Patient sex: M
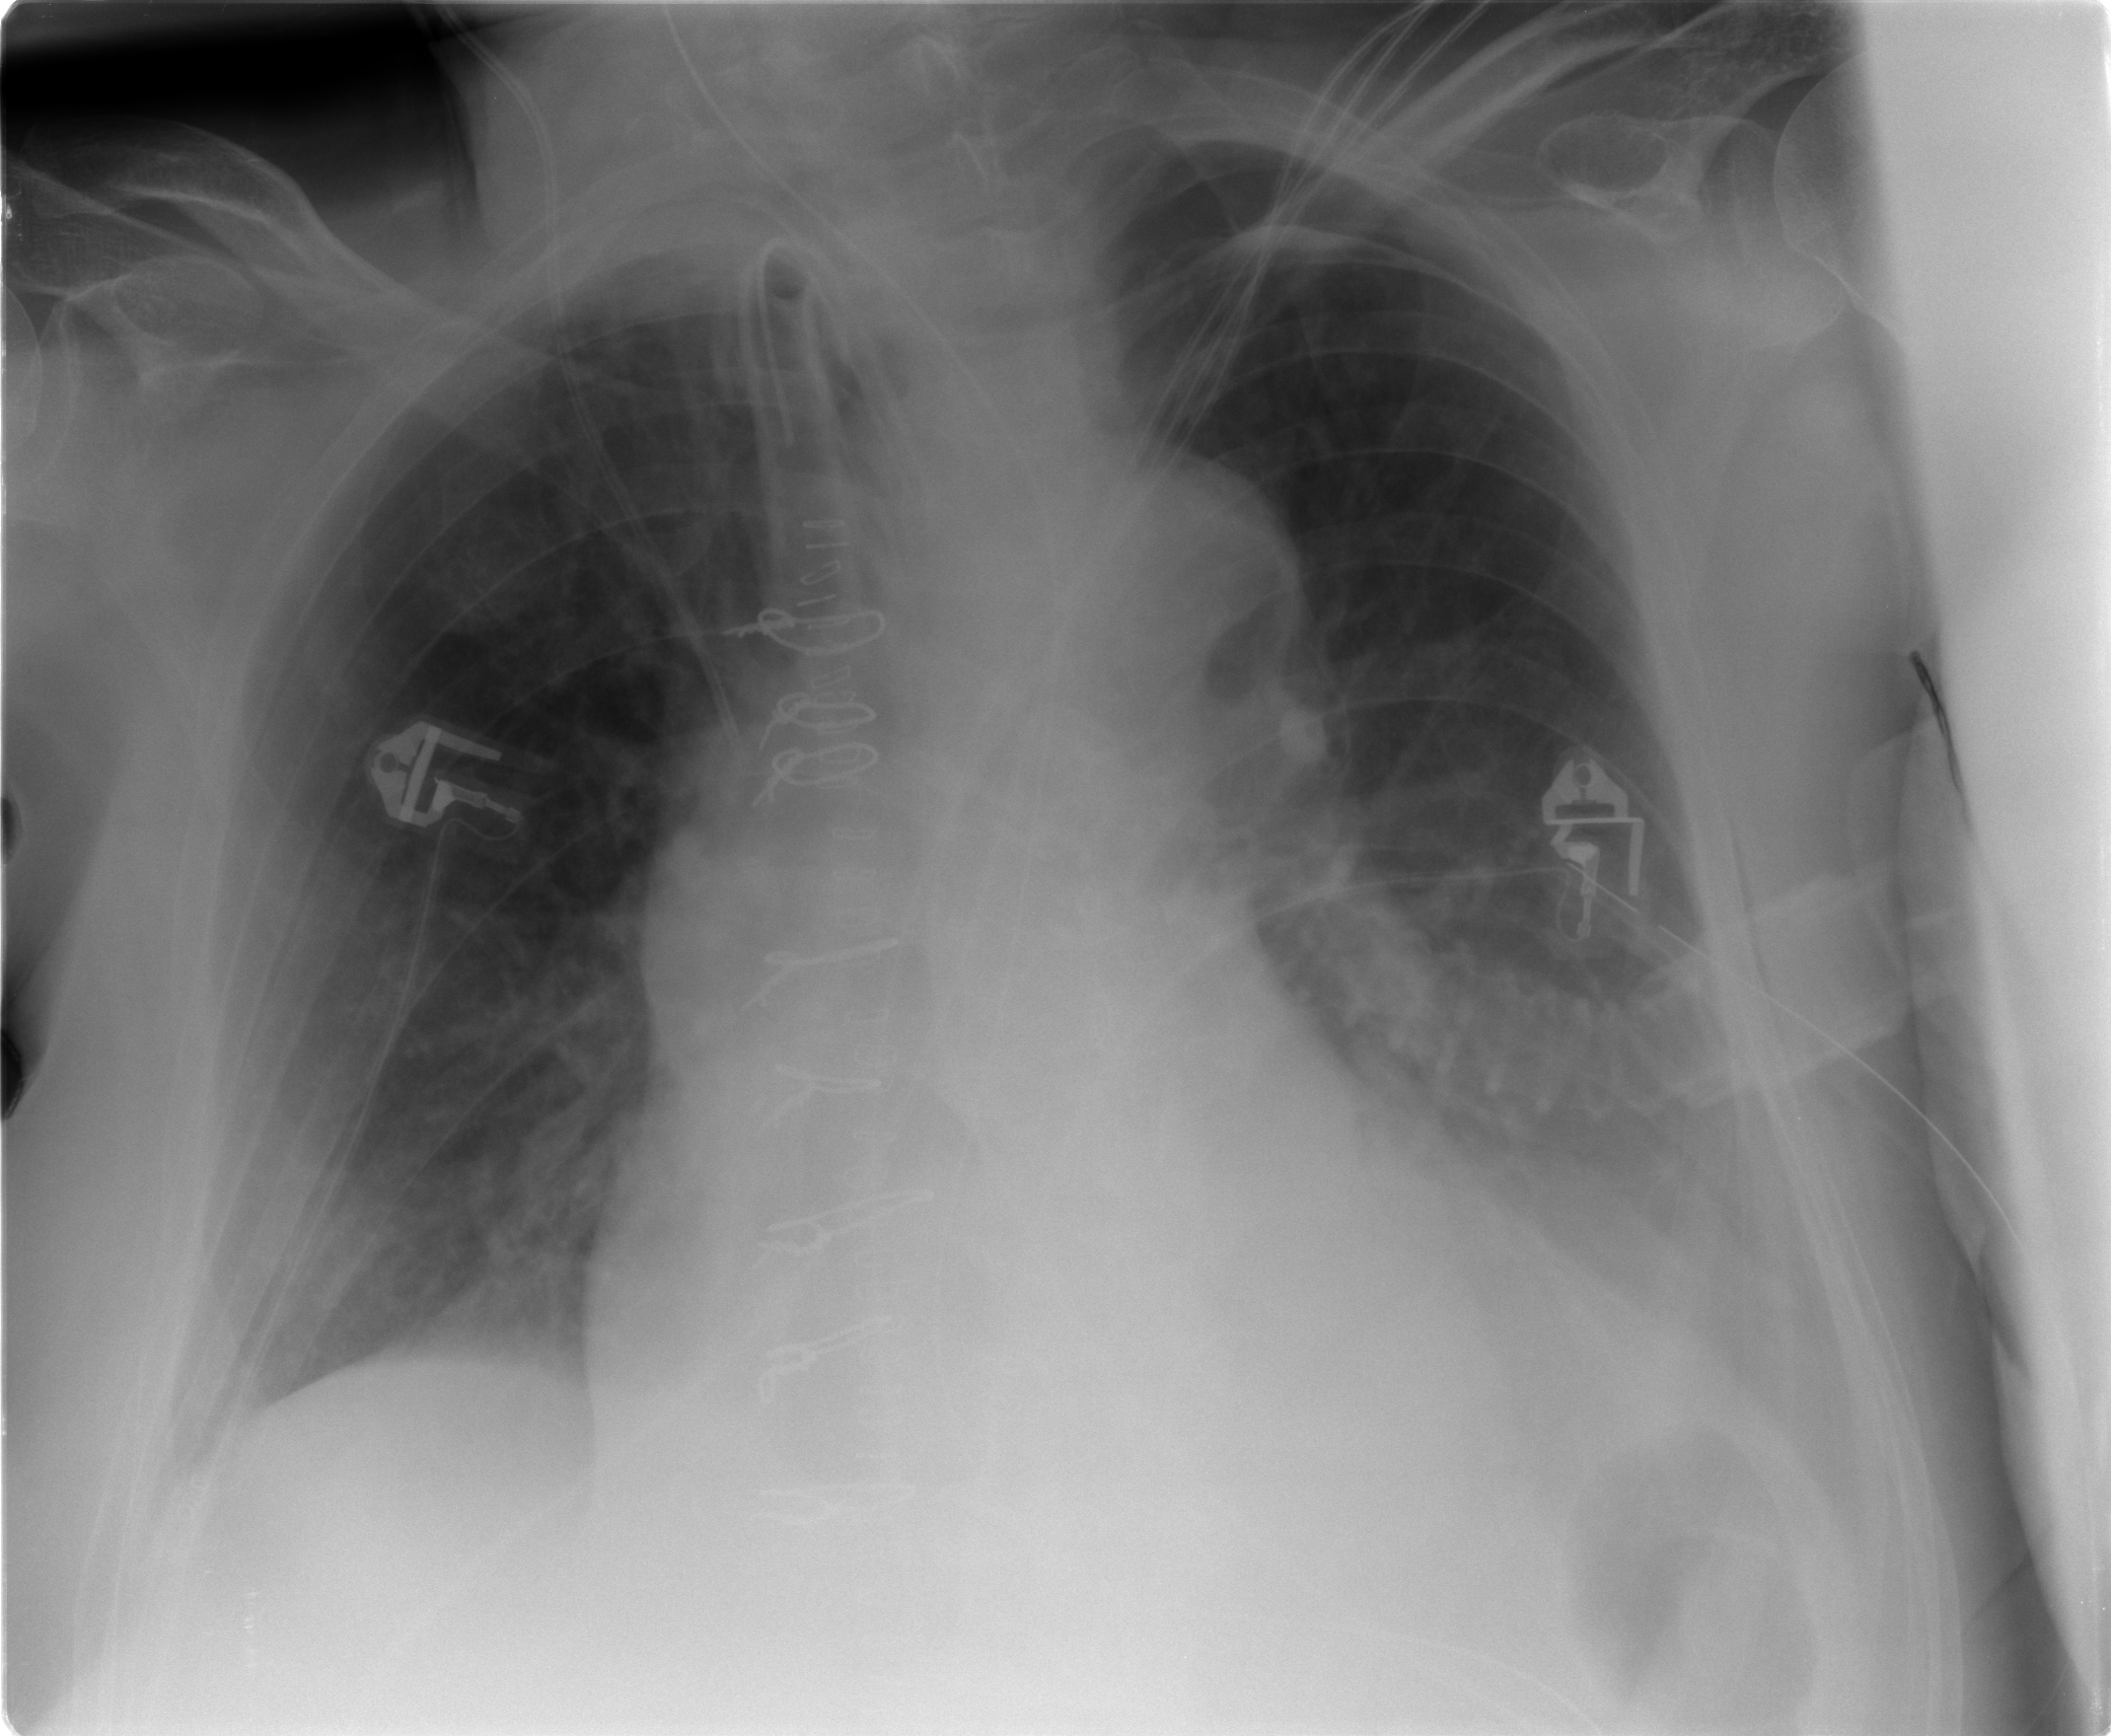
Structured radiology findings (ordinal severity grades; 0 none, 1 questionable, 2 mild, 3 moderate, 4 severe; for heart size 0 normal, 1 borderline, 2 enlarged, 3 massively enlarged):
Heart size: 2
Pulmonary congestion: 2
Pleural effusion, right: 1
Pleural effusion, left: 2
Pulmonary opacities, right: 0
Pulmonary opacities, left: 0
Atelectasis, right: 0
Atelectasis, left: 2